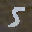
Label: 5